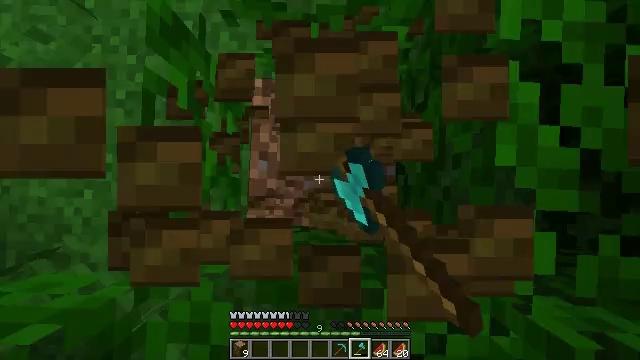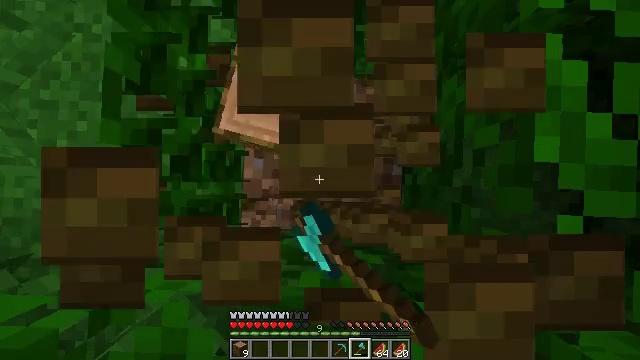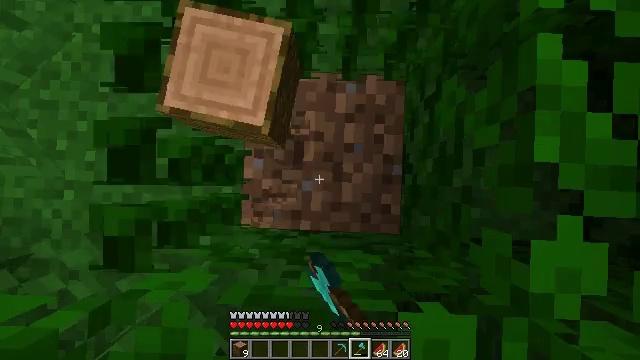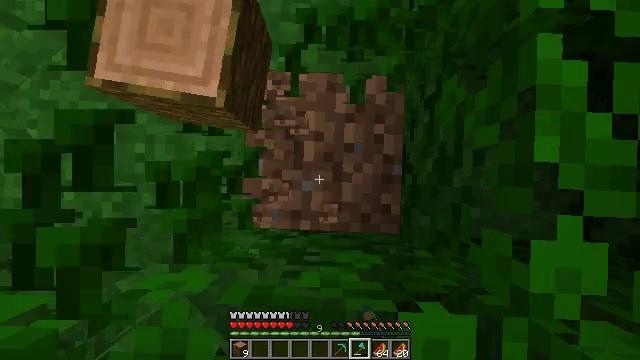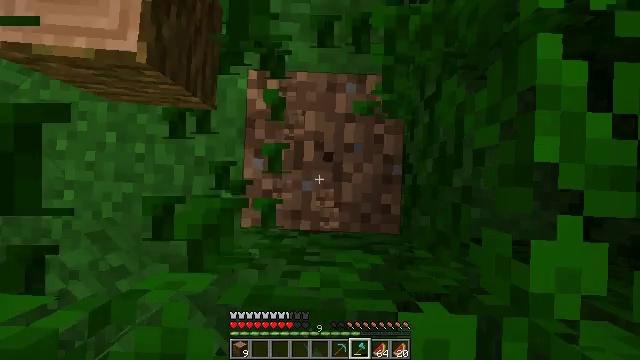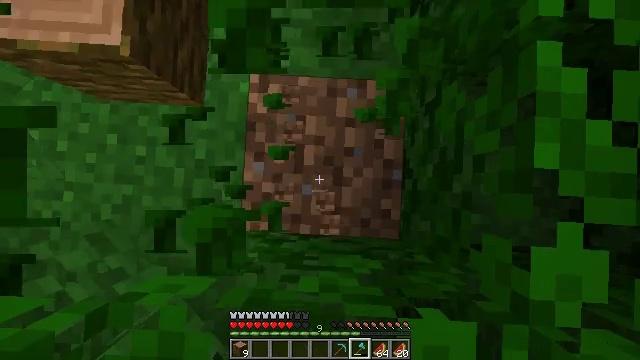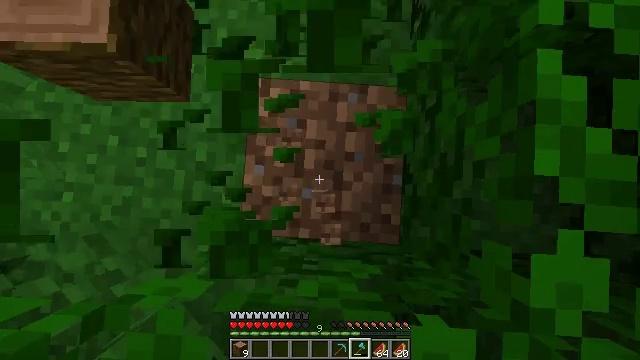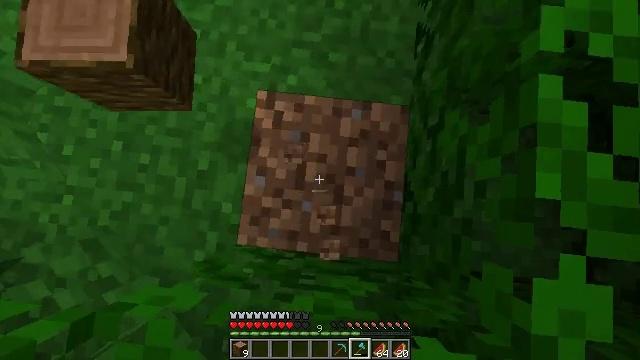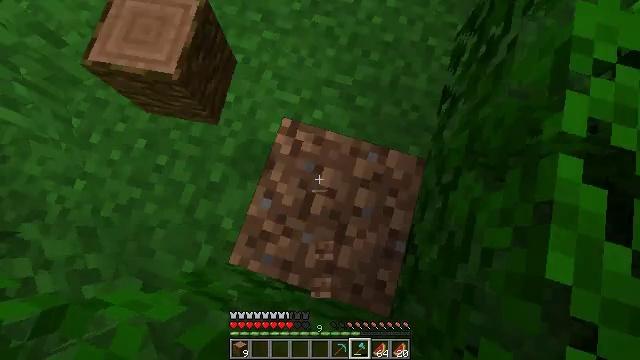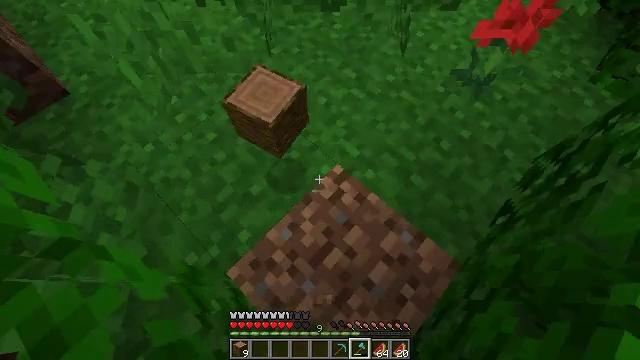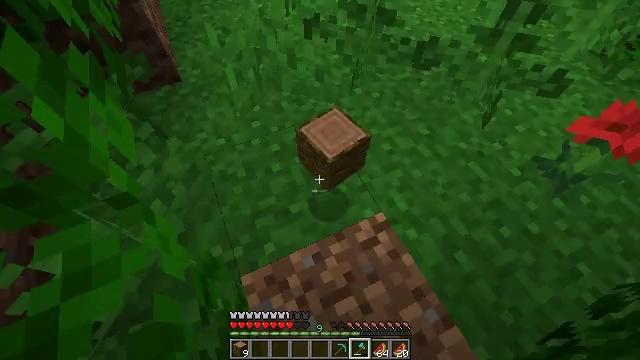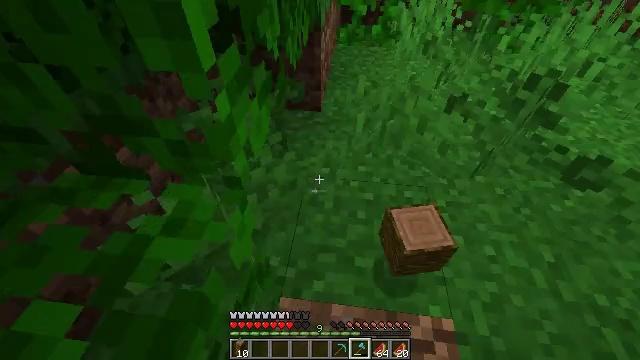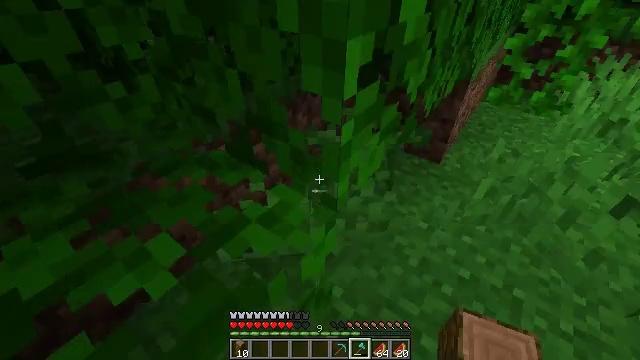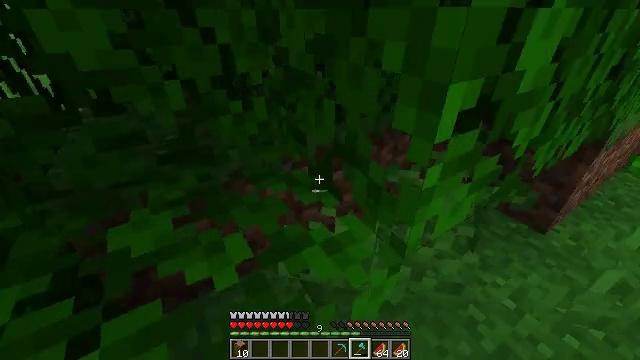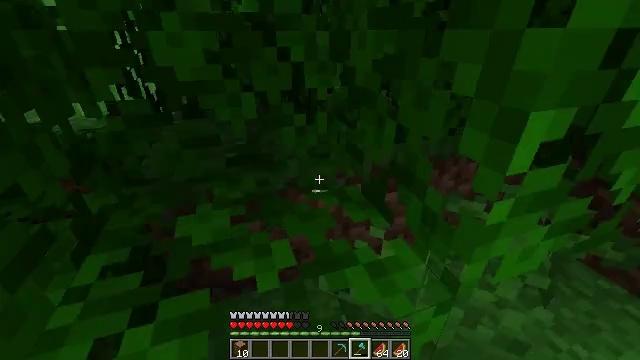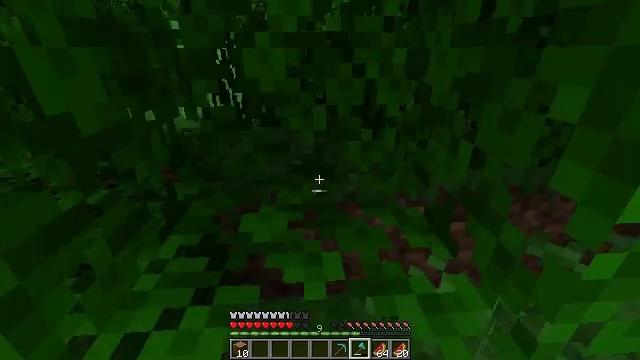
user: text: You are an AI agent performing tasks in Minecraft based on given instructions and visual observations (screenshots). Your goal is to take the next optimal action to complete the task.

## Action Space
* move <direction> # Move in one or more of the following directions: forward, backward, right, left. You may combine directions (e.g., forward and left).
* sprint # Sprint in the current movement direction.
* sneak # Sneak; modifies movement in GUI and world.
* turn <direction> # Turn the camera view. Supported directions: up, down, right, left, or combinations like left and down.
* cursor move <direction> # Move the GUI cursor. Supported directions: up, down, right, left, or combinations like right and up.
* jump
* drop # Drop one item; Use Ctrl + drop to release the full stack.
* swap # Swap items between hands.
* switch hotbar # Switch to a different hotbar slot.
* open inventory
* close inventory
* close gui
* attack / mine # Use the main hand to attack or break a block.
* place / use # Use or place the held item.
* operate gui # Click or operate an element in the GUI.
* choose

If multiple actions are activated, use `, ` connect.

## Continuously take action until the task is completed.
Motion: motion action
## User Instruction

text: Harvest vines off the surface.
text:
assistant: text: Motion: attack / mine
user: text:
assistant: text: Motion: attack / mine
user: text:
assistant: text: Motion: attack / mine
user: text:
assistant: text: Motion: attack / mine
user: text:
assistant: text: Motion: no_op
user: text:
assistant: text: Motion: no_op
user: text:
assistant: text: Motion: turn left and up
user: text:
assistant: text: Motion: turn left and up
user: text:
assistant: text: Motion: turn left and up
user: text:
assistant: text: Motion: turn left and up
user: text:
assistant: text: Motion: turn left and up
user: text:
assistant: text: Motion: turn left and up
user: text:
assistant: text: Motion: turn left and up
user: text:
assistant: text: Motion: turn left and up
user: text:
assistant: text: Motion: turn left and up
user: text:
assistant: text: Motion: turn left and up
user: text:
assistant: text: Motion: turn left and up
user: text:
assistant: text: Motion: move forward
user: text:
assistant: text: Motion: move forward, turn right
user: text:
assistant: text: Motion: move forward, turn right and up
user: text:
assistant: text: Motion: move forward, turn right, jump
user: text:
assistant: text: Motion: move forward, turn right and up, jump
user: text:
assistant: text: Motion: move forward, turn right, jump
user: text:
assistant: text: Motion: move forward, turn right, jump
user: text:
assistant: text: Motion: move forward, turn right, jump
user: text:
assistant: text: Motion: move forward, turn right, jump
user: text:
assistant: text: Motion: move forward, jump
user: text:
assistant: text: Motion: move forward, jump
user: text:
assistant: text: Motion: move forward, jump
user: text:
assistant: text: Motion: move forward, jump